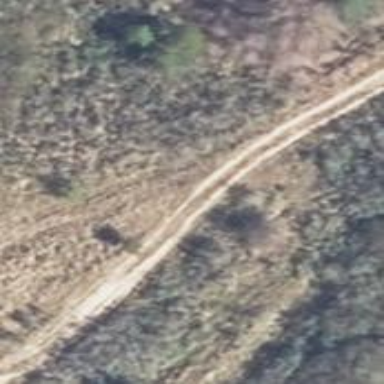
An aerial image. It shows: Dirt track with grade 4 track type.